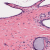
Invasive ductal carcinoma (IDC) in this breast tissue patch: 0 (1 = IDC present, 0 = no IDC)